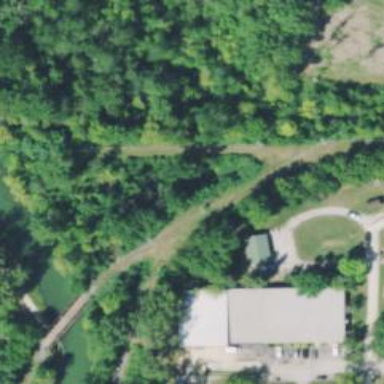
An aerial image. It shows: Abandoned railway path.